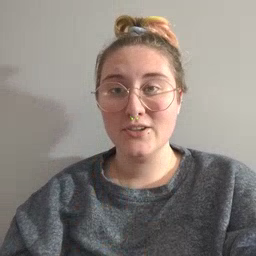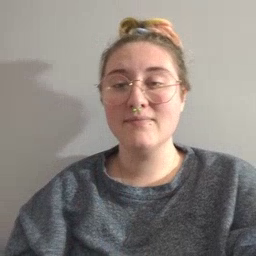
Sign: brother